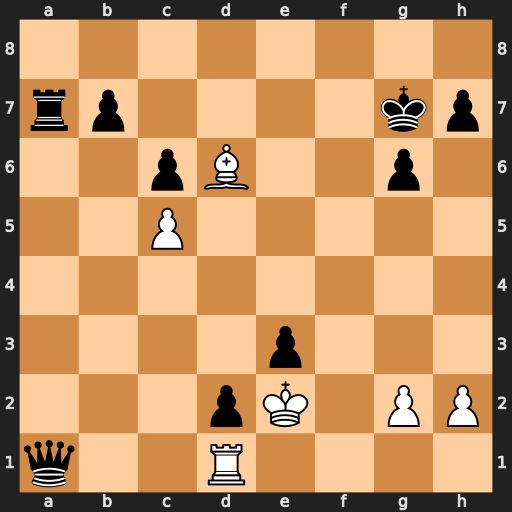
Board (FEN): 8/rp4kp/2pB2p1/2P5/8/4p3/3pK1PP/q2R4
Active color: w
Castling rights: -
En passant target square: -
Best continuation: Rxa1 d1=B+ Rxd1